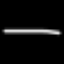
Label: line